Question: I have an app that will support 'xxhdpi' devices but I cannot make it work on emulator (I don't have a real device with me and I want to test it on the emulator.) This is the configuration of the emulator that I am using.

I tried to get the screen density of the emulator and it gives me 'xhdpi' instead of 'xxhdpi'. I have values folder for 'xxhdpi'named 'values-xxhdpi'.
Any help will be appreciated. Thanks!
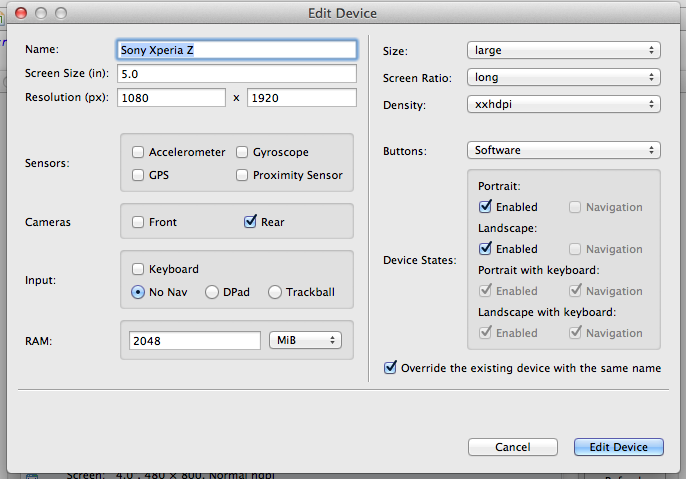
Answer: It seems currently android tools are not properly updated to show correct values.